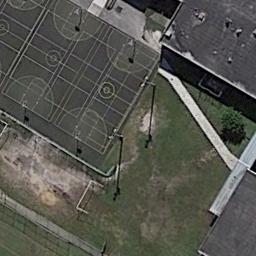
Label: basketball_court